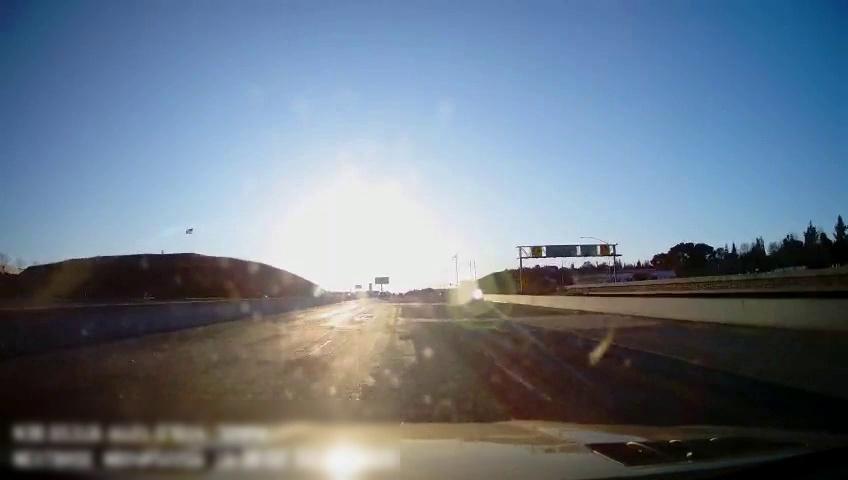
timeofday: Day
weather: Sunny
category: Drivable Space
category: Lanes | Current Lane
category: Lanes | Current Lane
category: Lanes | Alternate Lane
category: Traffic | Signs
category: Traffic | Signs
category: Traffic | Signs
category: Traffic | Signs